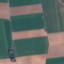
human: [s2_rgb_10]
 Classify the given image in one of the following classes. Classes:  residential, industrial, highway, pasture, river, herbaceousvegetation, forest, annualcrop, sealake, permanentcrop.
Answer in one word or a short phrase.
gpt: AnnualCrop